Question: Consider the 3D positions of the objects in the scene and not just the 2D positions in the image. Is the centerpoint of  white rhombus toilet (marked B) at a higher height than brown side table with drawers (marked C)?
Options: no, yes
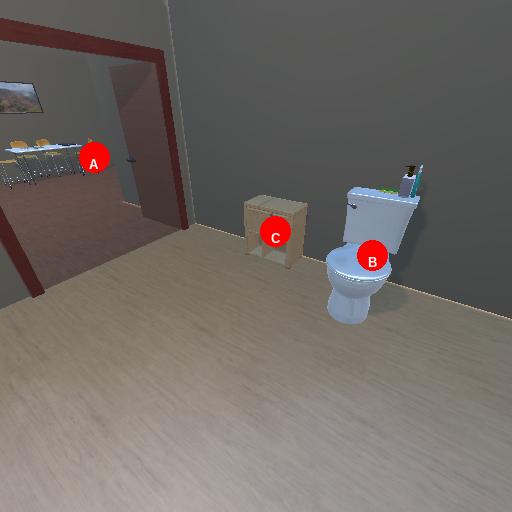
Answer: no